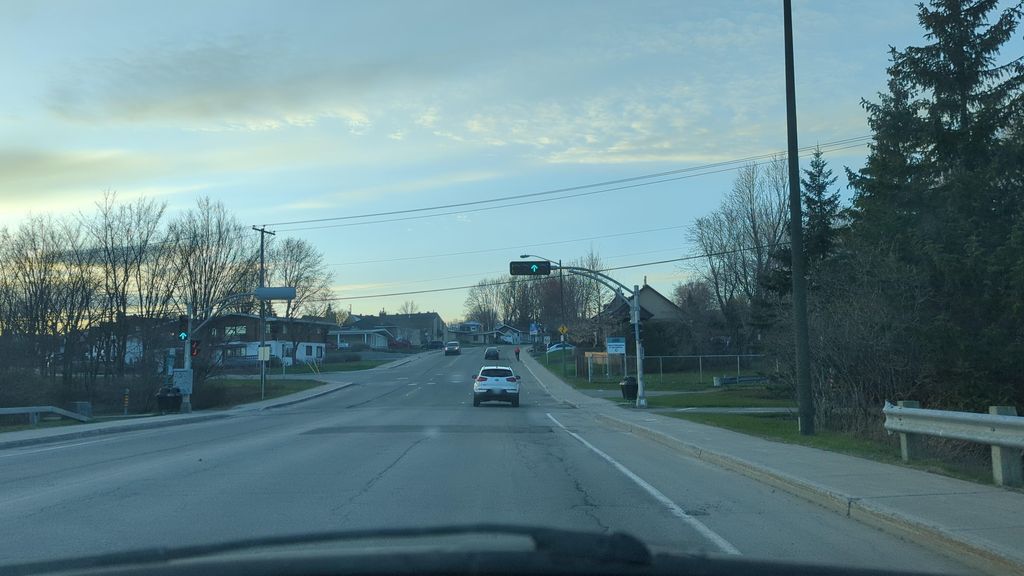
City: quebec_city